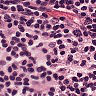
Metastatic tissue present: no